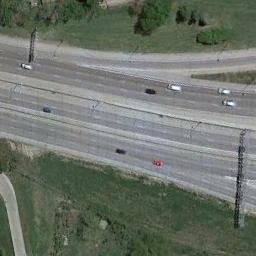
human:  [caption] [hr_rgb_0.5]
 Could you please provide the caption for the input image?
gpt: A bifurcated freeway goes through the lawn with some trees and some cars are driving on the freeway .

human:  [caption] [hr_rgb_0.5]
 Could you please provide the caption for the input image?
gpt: There is only a white truck on the left highway .

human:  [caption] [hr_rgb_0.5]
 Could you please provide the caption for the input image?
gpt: The freeway goes through the grass with some trees .

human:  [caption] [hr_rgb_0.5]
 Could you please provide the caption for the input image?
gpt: Several intersecting freeways are surrounded by large green forests with many cars on the freeway .

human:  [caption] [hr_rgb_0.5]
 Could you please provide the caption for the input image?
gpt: There are green lawns beside the freeway .